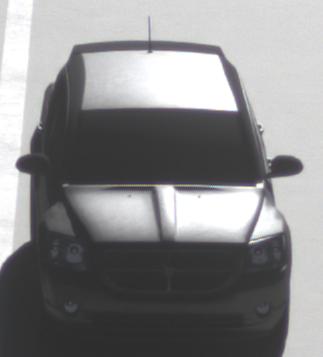
Make: Dodge
Model: Caliber 1.8
Detailed model: Caliber
Model produced from: 2006/06
Model produced until: 2009/03
Doors: 5
Color: gray
Road condition: dry road
Daytime: morning or afternoon
Contrast: high contrast